Question: So, on the click of a JMenu button, I want to dynamically add a JTextArea to my JPanel. For some reason, it isn't showing up when it is expected to. I am using this code to add it:
'''
drag = new DragListener();
JTextArea textArea = new JTextArea("Some text
Some other text");
textArea.setLineWrap(true);
textArea.setWrapStyleWord(true);
add(textArea);
textArea.addMouseListener(drag);
textArea.addMouseMotionListener(drag);
'''
And I know this code works when I do it when the JPanel class is initialized, like this:
'''
public MyPanel() {
drag = new DragListener();
JTextArea textArea = new JTextArea("Some text
Some other text");
textArea.setLineWrap(true);
textArea.setWrapStyleWord(true);
add(textArea);
textArea.addMouseListener(drag);
textArea.addMouseMotionListener(drag);
}
'''
But when I add it dynamically using another method, it isn't adding. Why is this
'''
import java.awt.Color;
import java.awt.Component;
import java.awt.Graphics;
import java.awt.Point;
import java.awt.event.ActionEvent;
import java.awt.event.ActionListener;
import java.awt.event.KeyEvent;
import java.awt.event.MouseEvent;
import javax.swing.JFrame;
import javax.swing.JMenuBar;
import javax.swing.JMenuItem;
import javax.swing.JPanel;
import javax.swing.JTextArea;
import javax.swing.event.MouseInputAdapter;
public class Editor {
public static void main(String[] args) {
JFrame frame = new Window();
frame.setDefaultCloseOperation(JFrame.EXIT_ON_CLOSE);
frame.setBounds(30, 30, 1000, 700);
frame.getContentPane().setBackground(Color.white);
frame.setVisible(true);
frame.setLocationRelativeTo(null);
frame.setVisible(true);
}
}
class Window extends JFrame {
MyPanel myPanel = new MyPanel();
private static final long serialVersionUID = 1L;
public Window() {
addMenus();
}
public void addMenus() {
getContentPane().add(myPanel);
JMenuBar menubar = new JMenuBar();
JMenuItem addBox = new JMenuItem("Add Menu");
addBox.setMnemonic(KeyEvent.VK_E);
addBox.setToolTipText("Exit application");
addBox.addActionListener(new ActionListener() {
@Override
public void actionPerformed(ActionEvent event) {
myPanel.addBox();
}
});
menubar.add(addBox);
setJMenuBar(menubar);
setSize(300, 200);
setLocationRelativeTo(null);
setDefaultCloseOperation(EXIT_ON_CLOSE);
}
}
class MyPanel extends JPanel {
private static final long serialVersionUID = 1L;
DragListener drag;
public MyPanel() {
drag = new DragListener();
drag = new DragListener();
JTextArea textArea = new JTextArea("Some text
Some other text");
textArea.setLineWrap(true);
textArea.setWrapStyleWord(true);
add(textArea);
textArea.addMouseListener(drag);
textArea.addMouseMotionListener(drag);
}
public void addBox() {
drag = new DragListener();
JTextArea textArea2 = new JTextArea("Some text
Some other text");
textArea2.setLineWrap(true);
textArea2.setWrapStyleWord(true);
add(textArea2);
textArea2.addMouseListener(drag);
textArea2.addMouseMotionListener(drag);
repaint();
revalidate();
}
@Override
protected void paintComponent(Graphics g) {
super.paintComponent(g);
}
public class DragListener extends MouseInputAdapter {
Point location;
MouseEvent pressed;
public void mousePressed(MouseEvent me) {
pressed = me;
}
public void mouseDragged(MouseEvent me) {
Component component = me.getComponent();
location = component.getLocation(location);
int x = location.x - pressed.getX() + me.getX();
int y = location.y - pressed.getY() + me.getY();
component.setLocation(x, y);
}
}
}
'''
Now that I have solved this problem, I have ran into another.
When I add a new JTextArea to the Panel, it is resetting all of the other JTextArea's positions on the panel. Ideas?

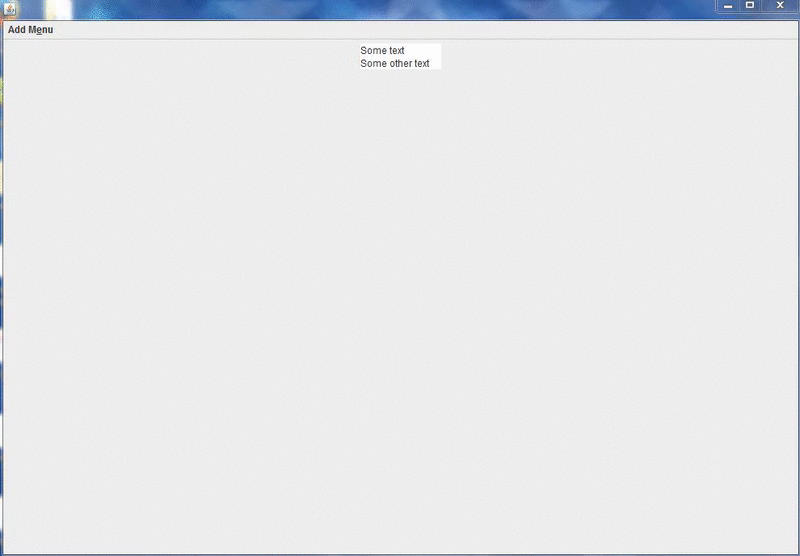
Answer: Add...
'''
revalidate();
repaint();
'''
to the end of your 'addBox' method, this will encourage the layout manager to update the container the repaint manager to repaint the component
Also, please don't use 'JMenuBar' and 'JMenuItem's this way, it is counter intuitive to users, instead, use a 'JToolBar' and 'JButton'
See <URL> for more details
Dragging the 'JTextArea' in this manner is also...annoying. How does the user highlight the text now?
Take a look at <URL> for another idea